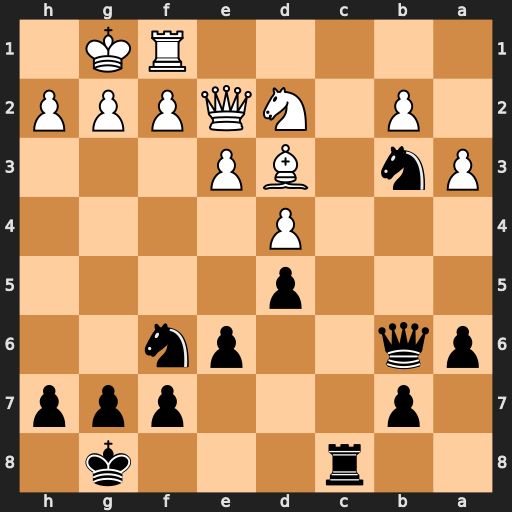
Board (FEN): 2r3k1/1p3ppp/pq2pn2/3p4/3P4/Pn1BP3/1P1NQPPP/5RK1
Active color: b
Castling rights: -
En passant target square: -
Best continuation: Nc1 Rxc1 Rxc1+